Field crop: maize
Growth stage: 2
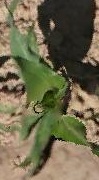
Species: maize